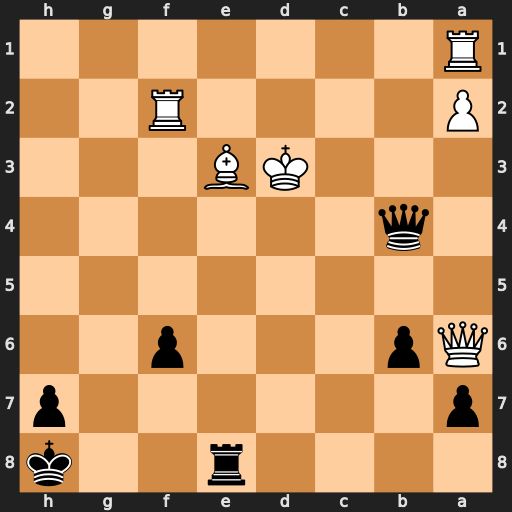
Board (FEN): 4r2k/p6p/Qp3p2/8/1q6/3KB3/P4R2/R7
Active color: b
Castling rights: -
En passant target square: -
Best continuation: Qe4+ Ke2 Qxe3+